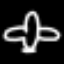
Label: airplane